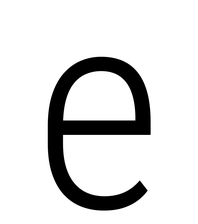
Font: Roboto_Condensed_Light